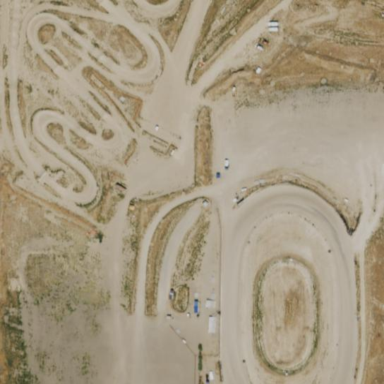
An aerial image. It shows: Sports centre specializing in motor and motocross activities located on leisure land.